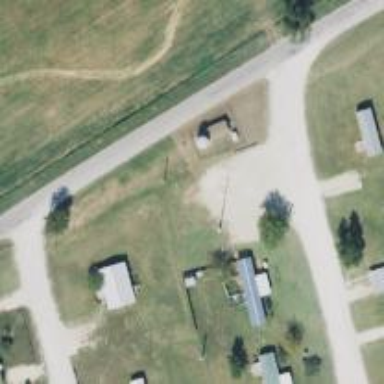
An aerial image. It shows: Power pole.